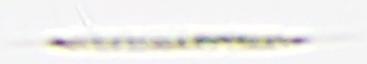
Label: Rhizosolenia